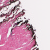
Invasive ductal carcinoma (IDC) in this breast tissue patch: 0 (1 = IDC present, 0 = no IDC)